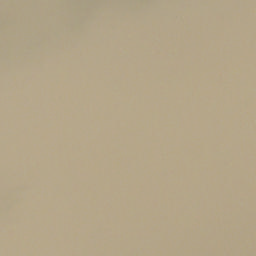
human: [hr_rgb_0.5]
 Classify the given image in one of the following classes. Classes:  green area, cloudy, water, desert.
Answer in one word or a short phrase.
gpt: cloudy